Field crop: maize
Growth stage: 2
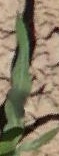
Species: maize